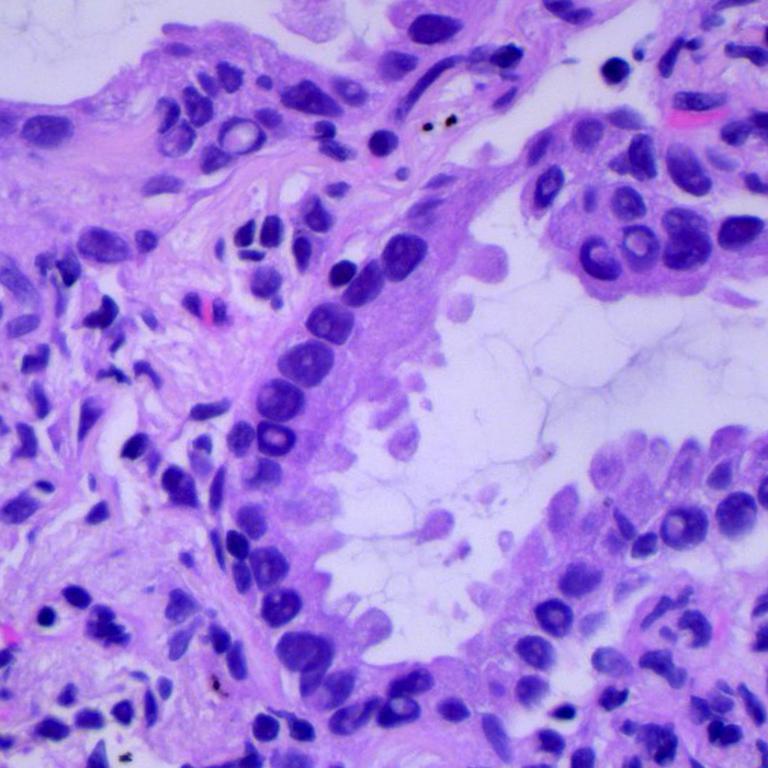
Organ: lung
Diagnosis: adenocarcinomas